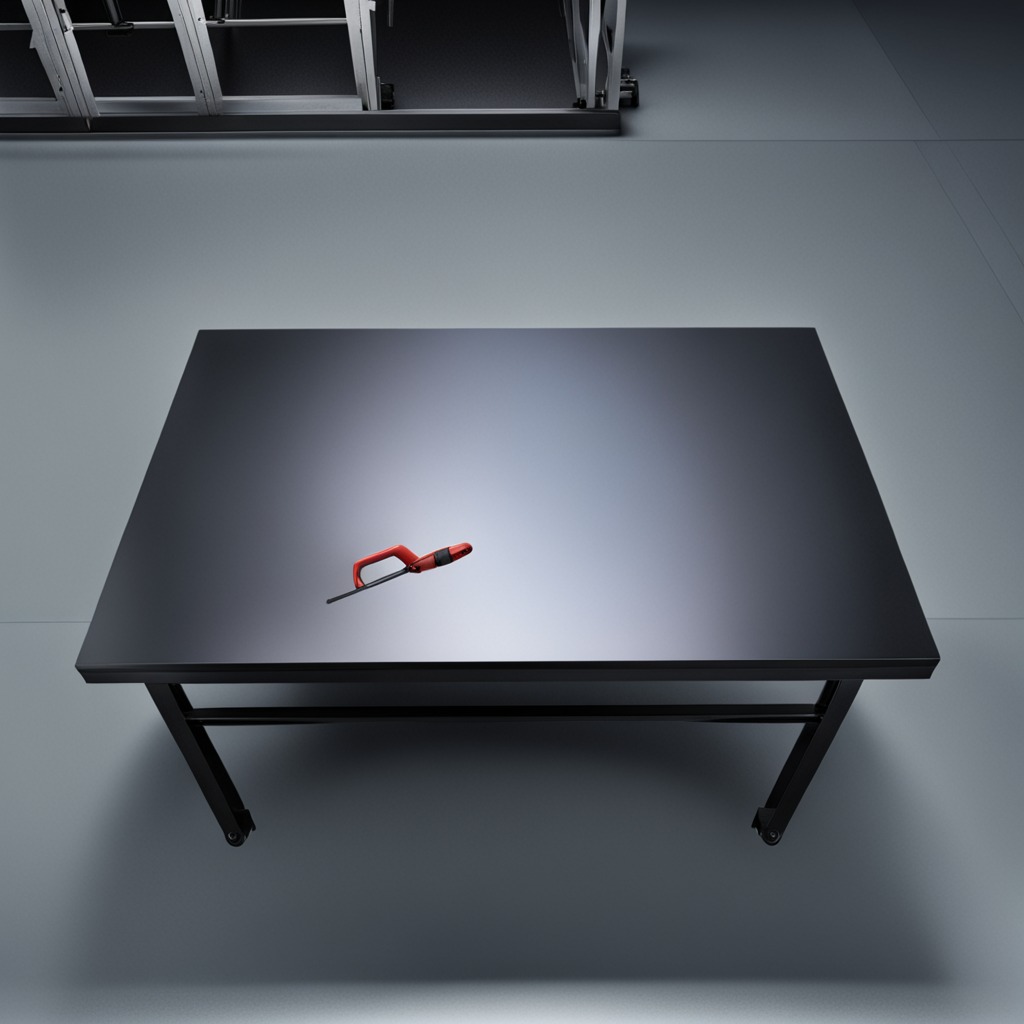
A handheld metal saw is lying on the tabletop.